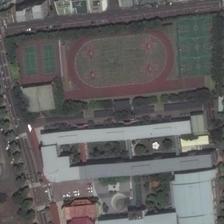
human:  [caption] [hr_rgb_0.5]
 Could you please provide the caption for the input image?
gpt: some buildings and three roads are around a playground with three basketball fields and two tennis courts next to it .

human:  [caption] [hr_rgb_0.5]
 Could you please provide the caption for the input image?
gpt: a playground with basketball fields and tennis courts next to it is surroundeded by many buildings .

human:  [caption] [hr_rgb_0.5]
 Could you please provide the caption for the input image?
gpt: this exercise yard is hemmed in by buildings and streets nearby .

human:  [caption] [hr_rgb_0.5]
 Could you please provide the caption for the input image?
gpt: a large playground and two-way road beside .

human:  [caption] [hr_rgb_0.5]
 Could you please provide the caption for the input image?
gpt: a playground with three basketball fields and two tennis fields is surrounded by many trees and houses .